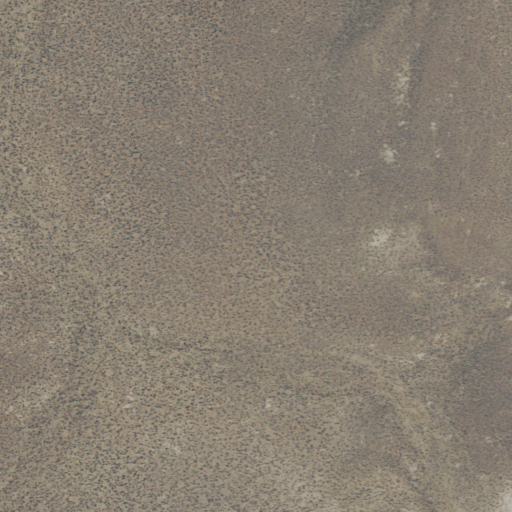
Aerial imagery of valley in Oregon named Deadman Canyon containing only shrub